Question: After updating my previous gnuplot installation to the newest version (<URL> 5.0.0 on Windows, I encounter issues with the grid in 3d plots. Take this example:
'''
set term png
set grid x, y, z
set isosamples 50, 50
set out 'out.png'
f(x,y) = sin(x) * cos(y)
splot f(x,y) w pm3d palette t ''
'''
The result is:

The installation was repeated once; the folder was emptied before that to make sure no residual files are left from the previous installation. The problem can be reproduced also when plotting "3d data". Is there anything I'm doing wrong here or is this a bug?
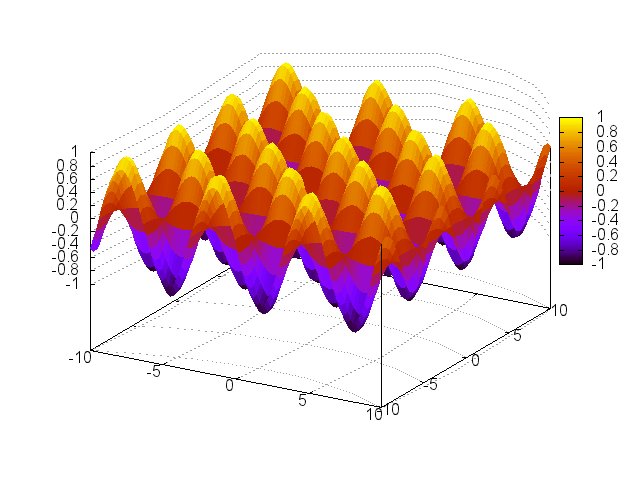
Answer: There has been a bug report about this issue for the gif terminal, see <URL>. The png terminal also uses the libgd, so this is probably the same bug.
You can use the 'pngcairo' terminal, which generally produces better results.
As this bug is related to the specific axis linetype, 'linetype 0', you define your own line type for use with the grid. But then you cannot use dashed lines, which the gd-terminals don't support:
'''
set linetype 11 dashtype 2 lc rgb '#bbbbbb'
set grid lt 11
'''